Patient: sex F, age 35
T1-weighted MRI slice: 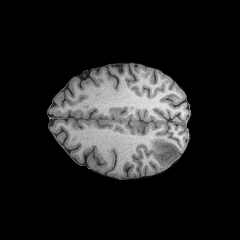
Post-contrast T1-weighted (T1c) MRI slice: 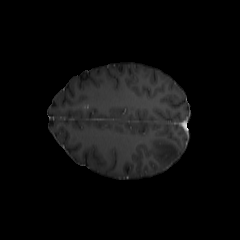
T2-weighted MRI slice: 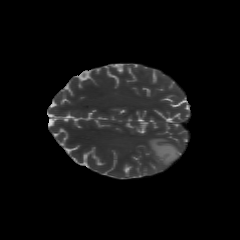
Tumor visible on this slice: yes
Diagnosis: Astrocytoma, IDH-mutant
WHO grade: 2